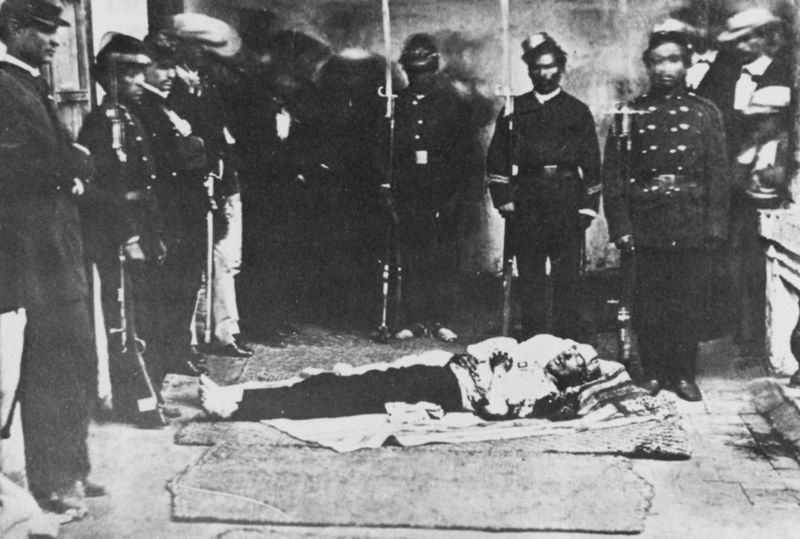
Titel: Präsident Gabriel García Moreno
Künstler: Julio Bàscones
Standort: Quito
Institution: Archiv des Banco Central del Ecuador
Schlagwörter: held, kopf, mann, schatten, weiß, frauen, grau, hut, hüte, licht, männer, schwarz, schleier, tuch, teppich, kappe, mütze, augen, leiche, stehen, stein, stirnband, tod, tot, toter, trauer, bild, hände, boden, stoff, decke, füße, liegen, afrika, platz, krieg, kaiser, könig, lanze, soldaten, teppiche, laken, knöpfe, foto, fotografie, photographie, schwarze, abschied, schwarz weiss, militär, uniform, uniformen, waffen, jacken, soldat, abzeichen, offizier, herrscher, photo, afrikaner, schwarzer, erschossen, bahre, gewehr, schmerz, andacht, general, getötet, ehre, heerführer, gewehre, verband, bden, cadavre, aufnahme, gefallen, totenwache, offiziere, zivilisten, würde, decken, dokumentation, manet, bajonett, toto, soldate, gefallener, bajonette, aufbahrung, hauptmann, russe, matratzen, letzte, beisetzung, aufbahren, zivil, photogrpahie, mexique, execution, ehrenwache, ermordet, erschossener, getöteter, letzte ehre, maximilien, mise a mort, peine de mort, qtoter, rebel, rebell, au, geweh, toter mensch